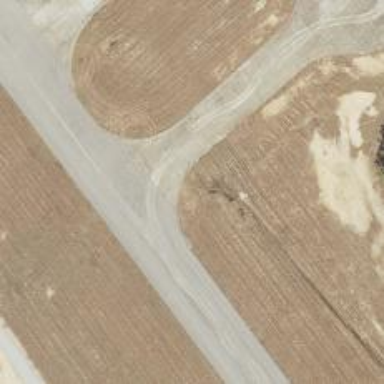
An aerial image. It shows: Image of taxiway at airport.